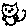
Label: cat